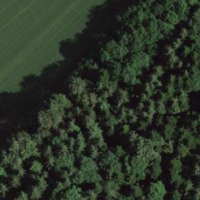
EUNIS habitat code: 43
Species observed at this site:
Lamium galeobdolon